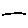
Label: line